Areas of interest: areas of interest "Business Office Building"
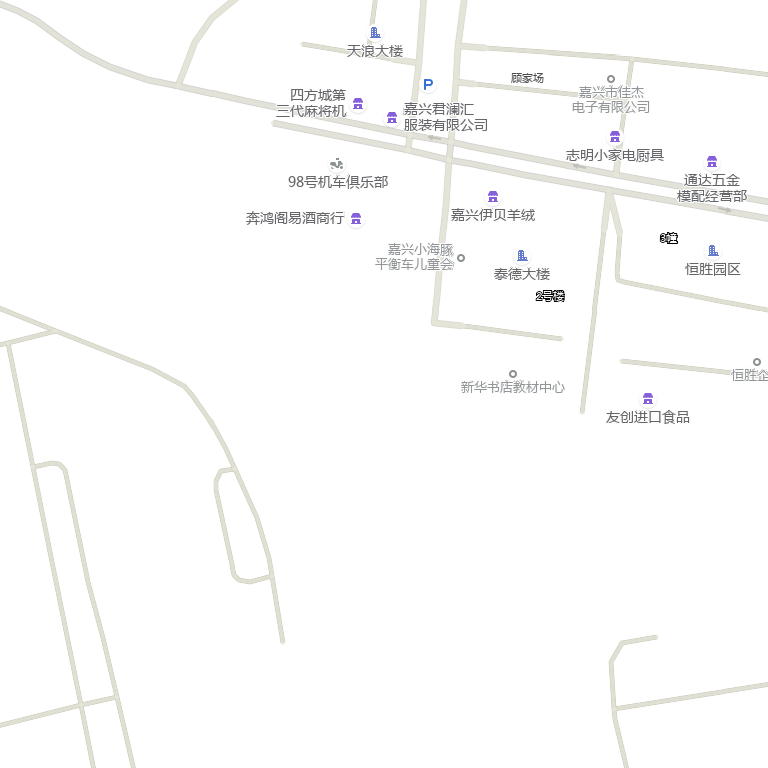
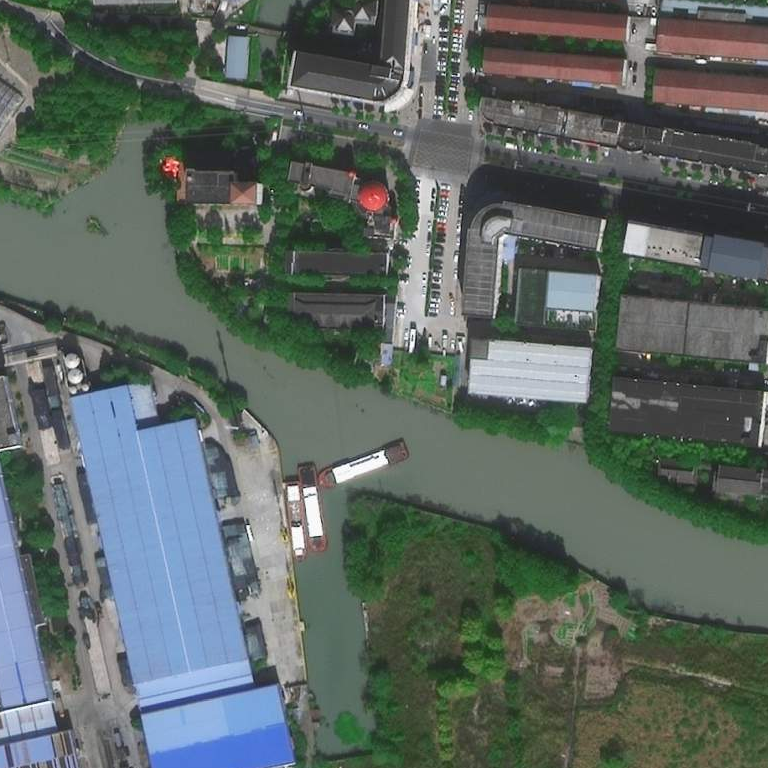